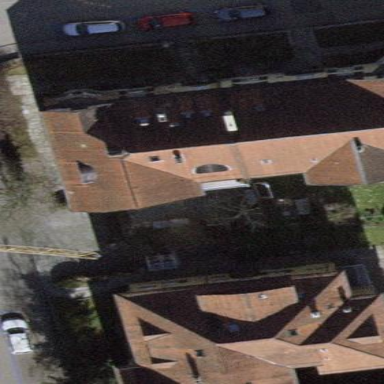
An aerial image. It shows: Apartments building with tiled roof.